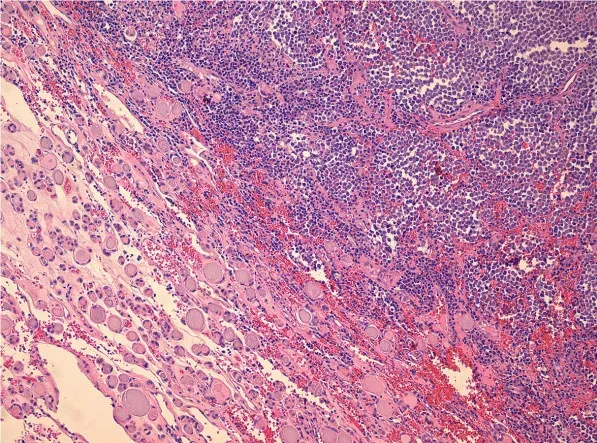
H-E staining showing both thyroid follicles in the down left part and tumor cells in the upper right part, original magnification x100.
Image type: pathology (h&e)